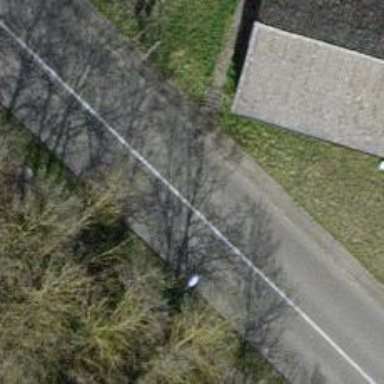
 there is sidewalk with asphalt surface. There is dedicated exclusive lane for cyclists on both sides of the road."